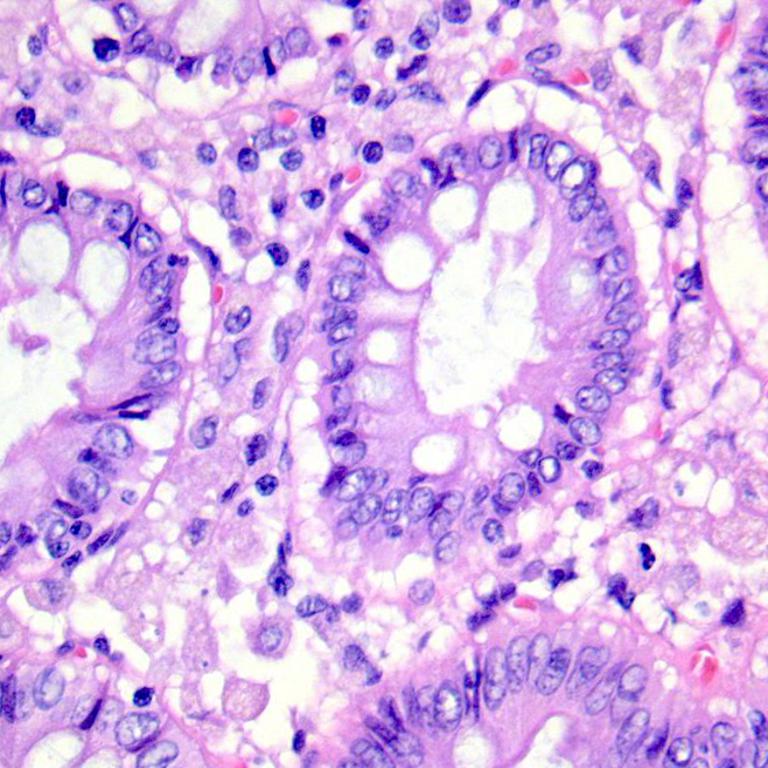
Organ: colon
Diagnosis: benign